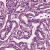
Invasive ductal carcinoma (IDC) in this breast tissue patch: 1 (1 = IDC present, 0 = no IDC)